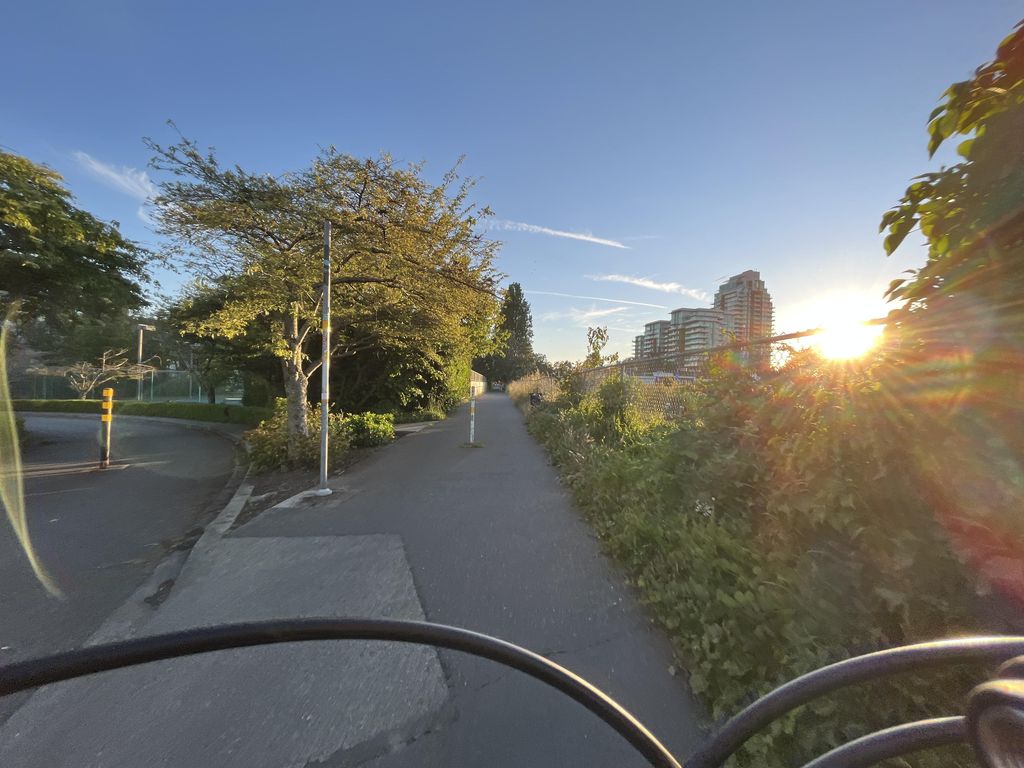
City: victoria